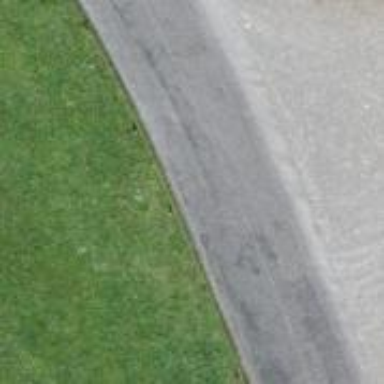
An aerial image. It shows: Unclassified road with paved surface.